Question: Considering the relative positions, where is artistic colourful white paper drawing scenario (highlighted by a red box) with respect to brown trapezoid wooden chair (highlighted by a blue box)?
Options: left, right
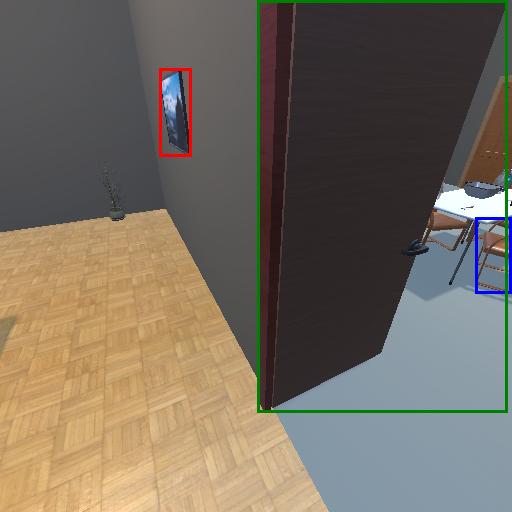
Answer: left